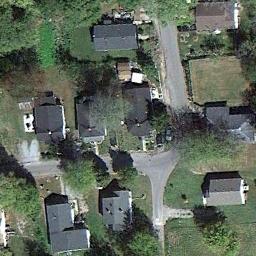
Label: medium_residential